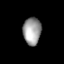
Tissue: lung
Cell type: Fibroblasts
Senescence score: 0.7333
Nuclear area (px): 484
Mean DAPI intensity: 155.692